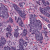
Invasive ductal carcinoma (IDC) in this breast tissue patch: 1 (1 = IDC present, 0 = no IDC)